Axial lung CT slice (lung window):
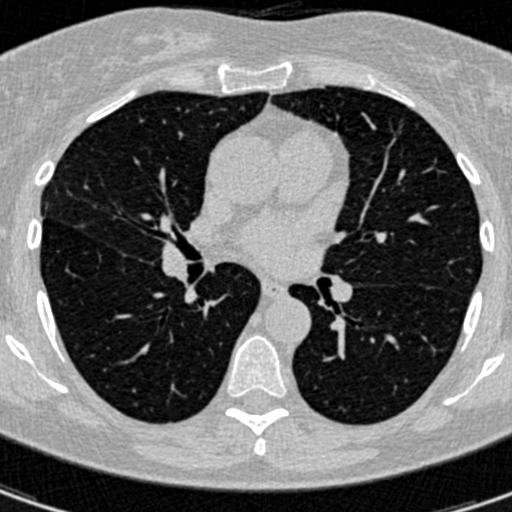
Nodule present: no